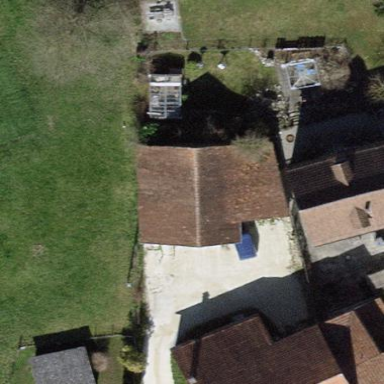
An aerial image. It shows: Shed building with gabled roof.